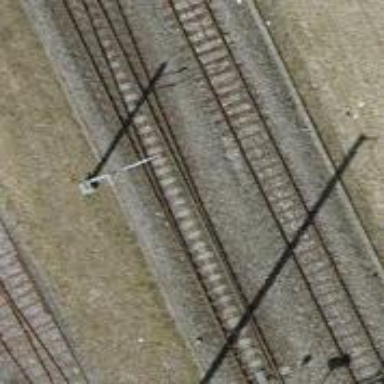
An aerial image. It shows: Railway switch.